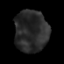
Tissue: prostate
Cell type: Epithelial cells
Senescence score: 0.3476
Nuclear area (px): 1370
Mean DAPI intensity: 41.966